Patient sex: M
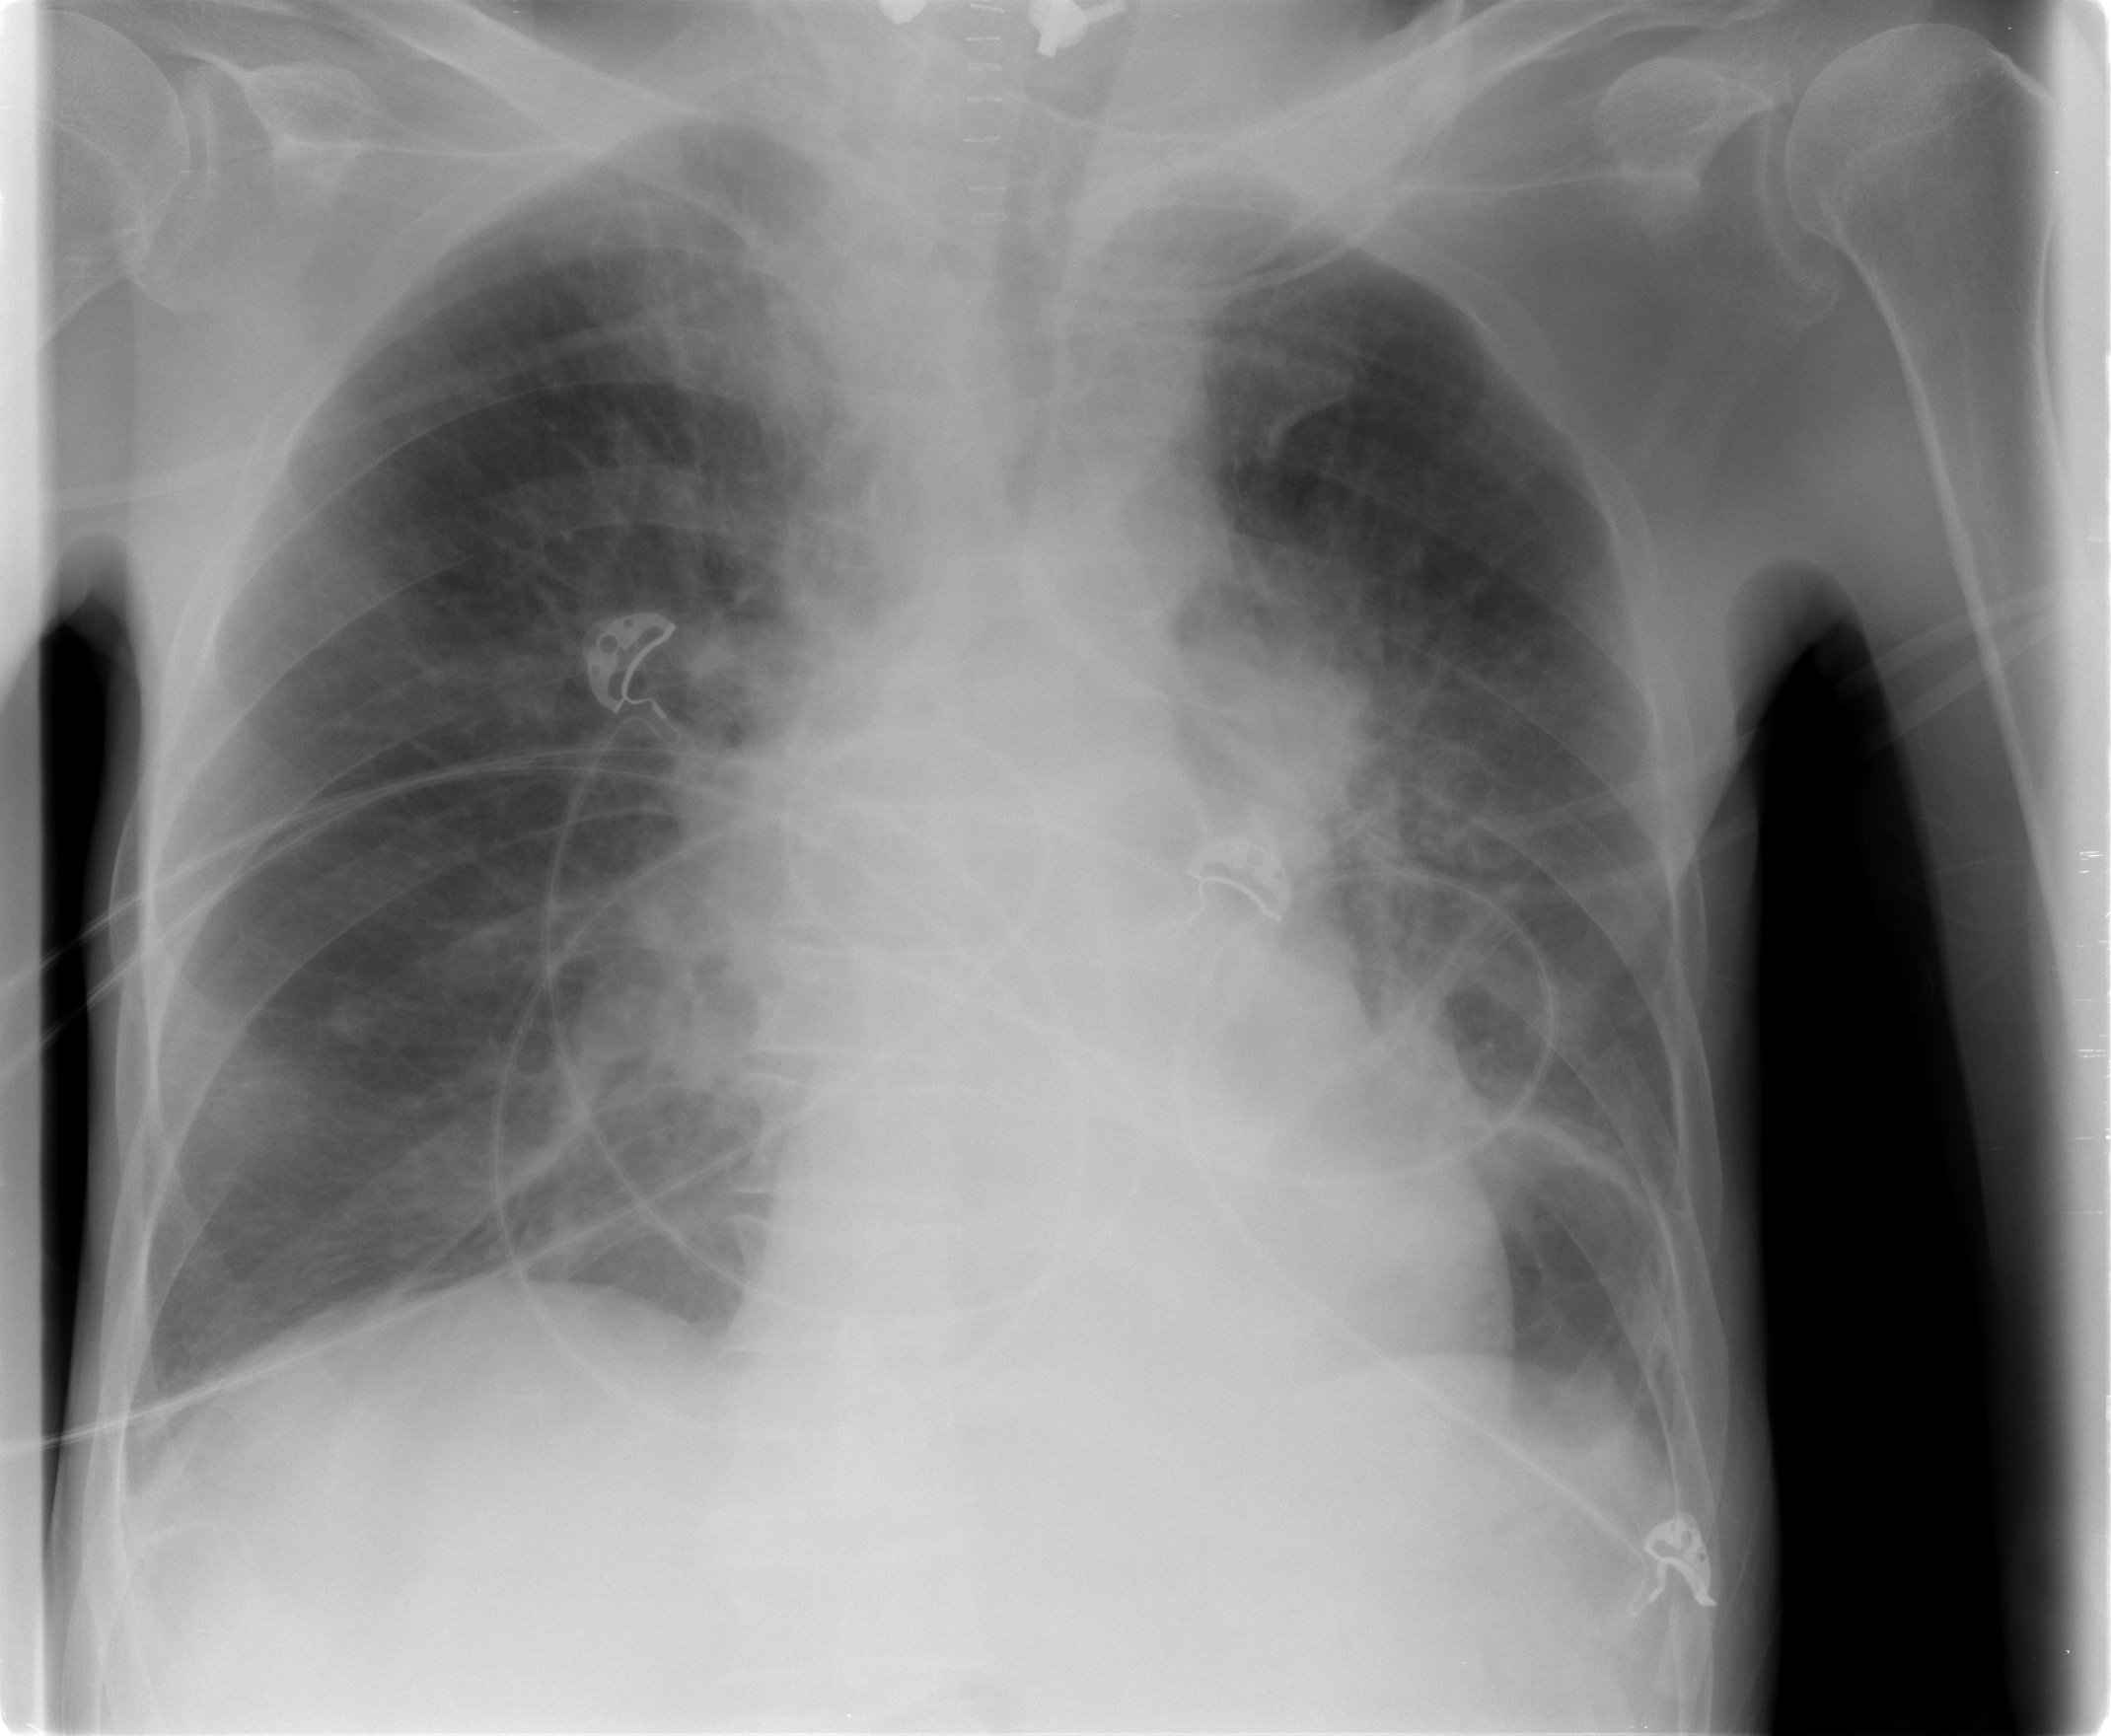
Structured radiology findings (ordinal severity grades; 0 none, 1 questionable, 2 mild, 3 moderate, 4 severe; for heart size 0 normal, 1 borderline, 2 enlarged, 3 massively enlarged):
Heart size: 0
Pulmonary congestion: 2
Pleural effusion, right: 0
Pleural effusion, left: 0
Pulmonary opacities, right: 0
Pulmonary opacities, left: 0
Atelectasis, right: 0
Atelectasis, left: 0